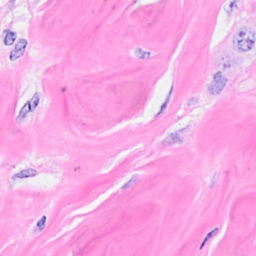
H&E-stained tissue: Breast